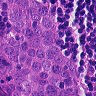
Metastatic tissue present: yes